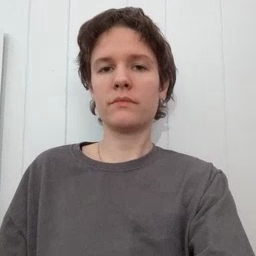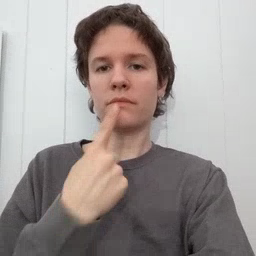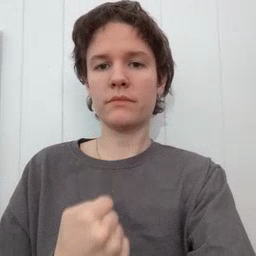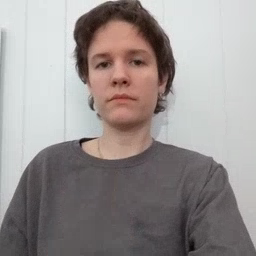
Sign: red